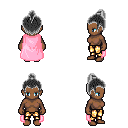
a pixel art fantasy rpg character, female body template, human, dark skin, pink cape, gold greaves, gray short topknot hairstyle, four views (front, back, left, right), 2x2 character sprite sheet, small pixel art, hard edges, no anti-aliasing